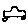
Label: car